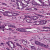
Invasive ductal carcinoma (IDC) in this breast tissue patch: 1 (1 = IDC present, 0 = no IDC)